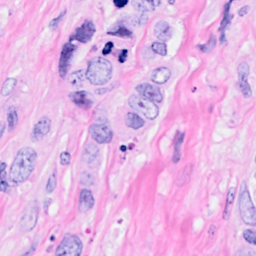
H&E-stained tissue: Breast